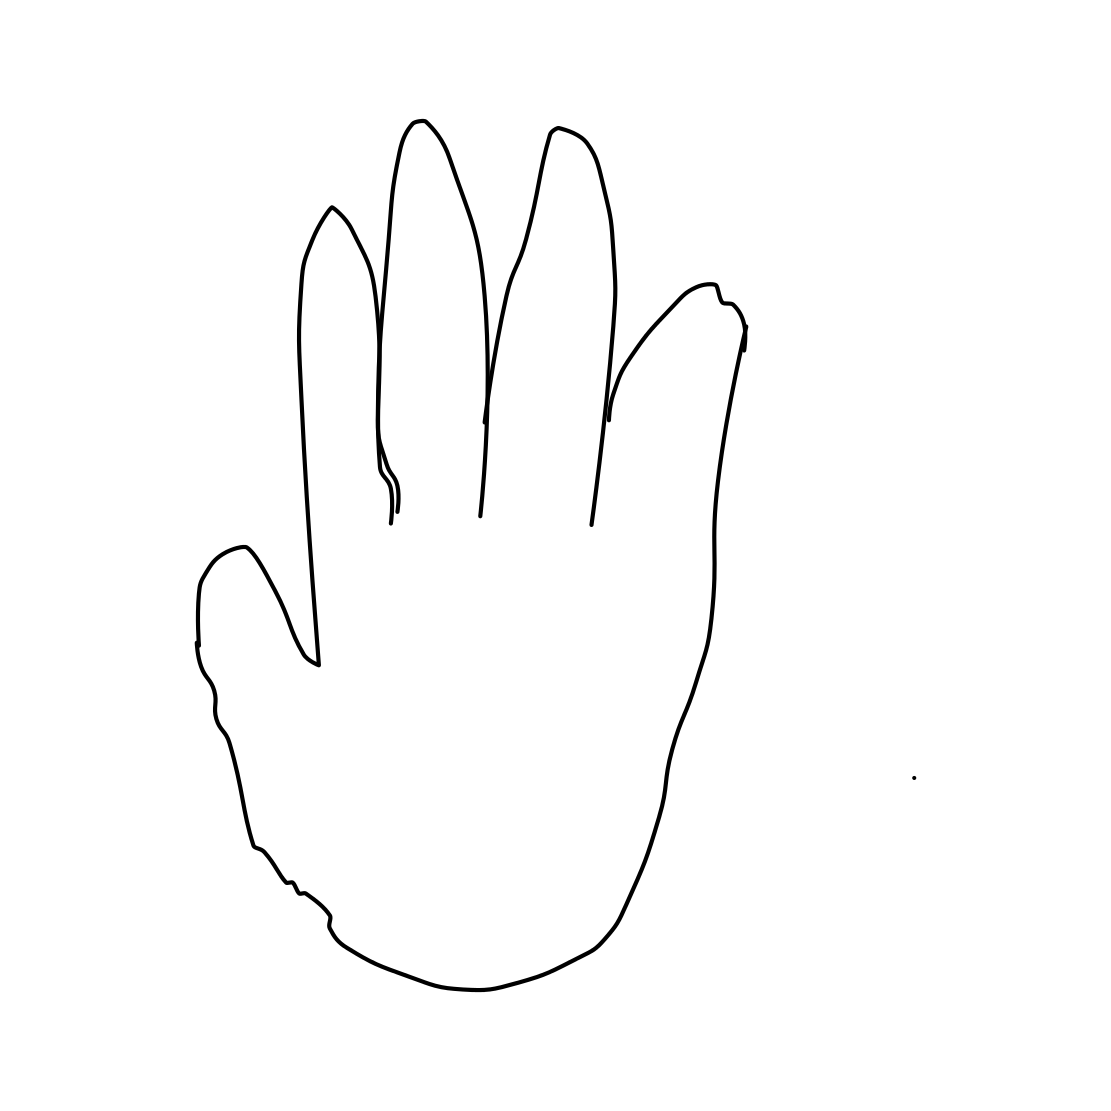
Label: hand